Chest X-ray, AP view. Patient: 39 years old, sex F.
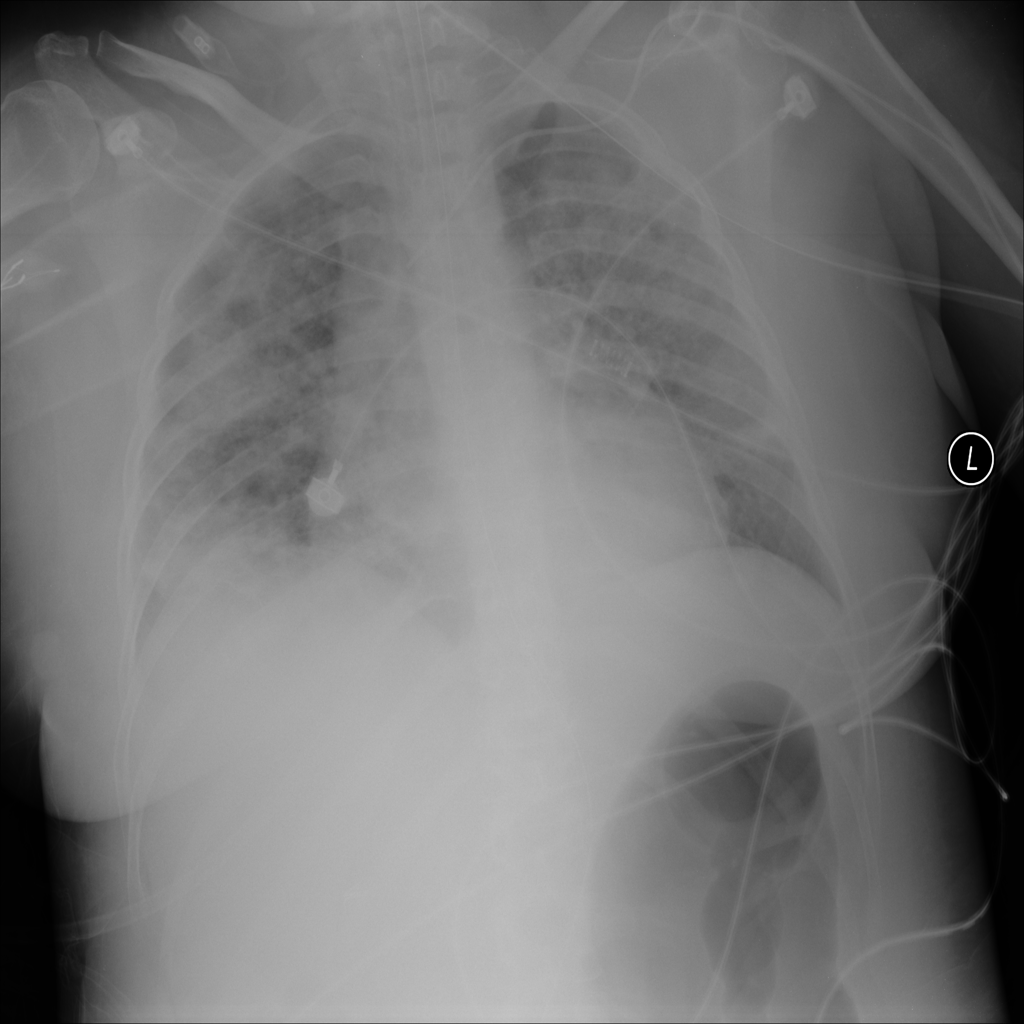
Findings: Infiltration